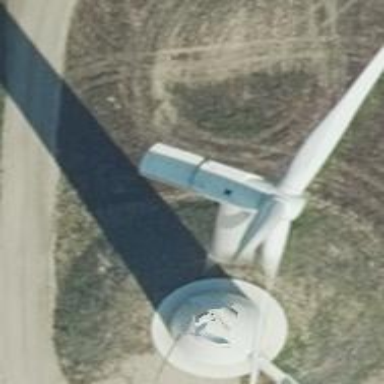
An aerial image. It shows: Wind generator using horizontal axis wind turbines.